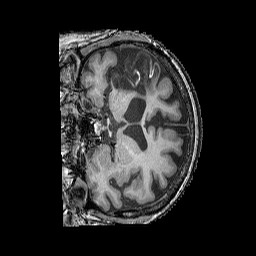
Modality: T1w
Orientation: coronal
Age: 64
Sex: female
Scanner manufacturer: siemens
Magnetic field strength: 3 T
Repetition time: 2.25 s
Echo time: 0.00411 s